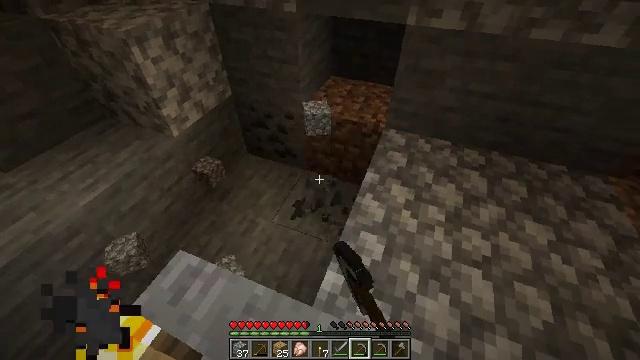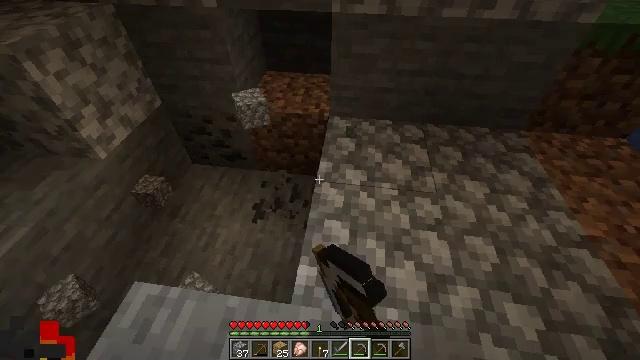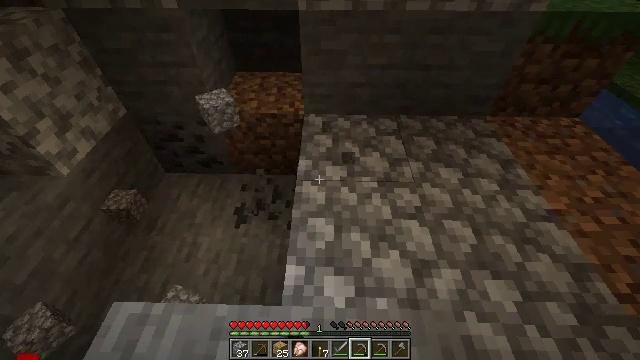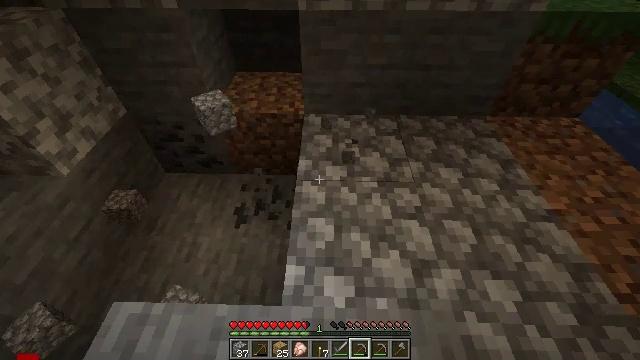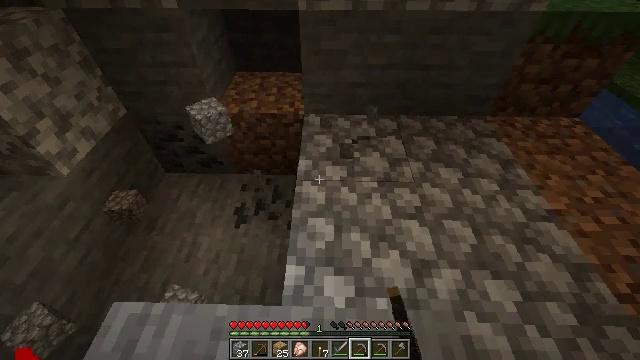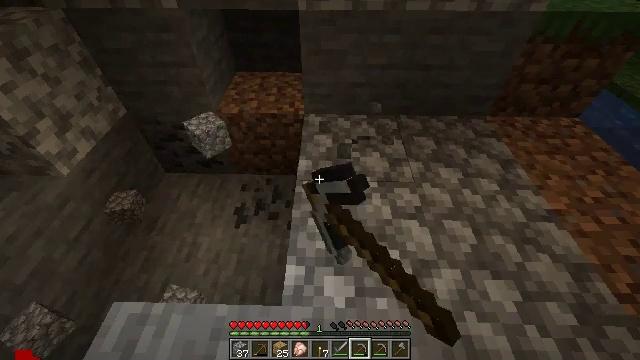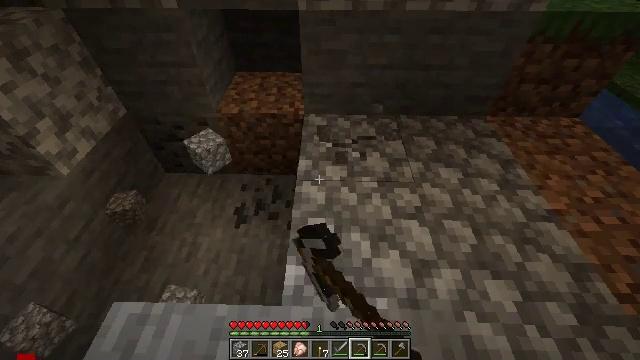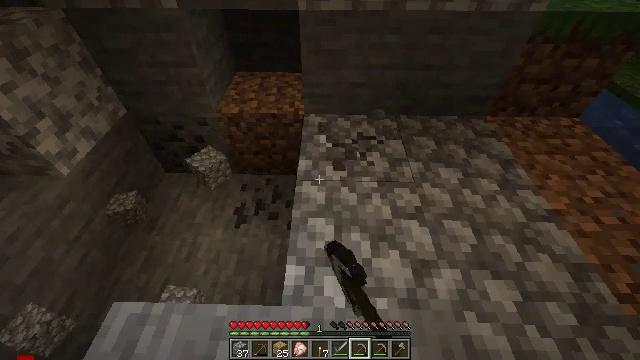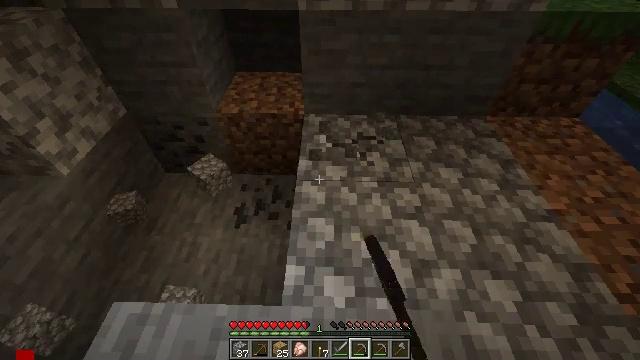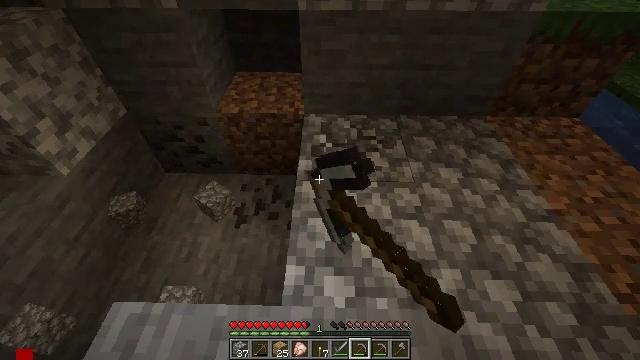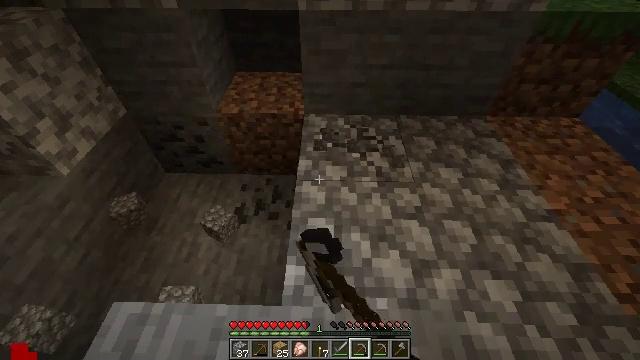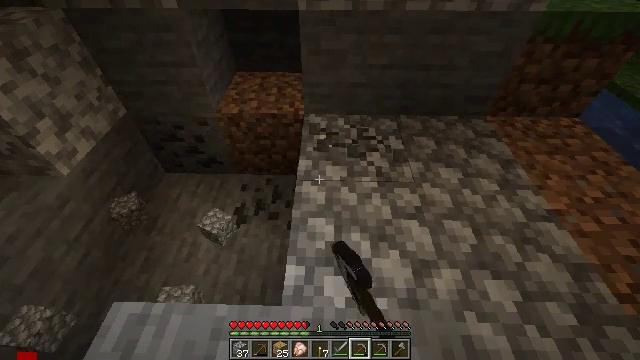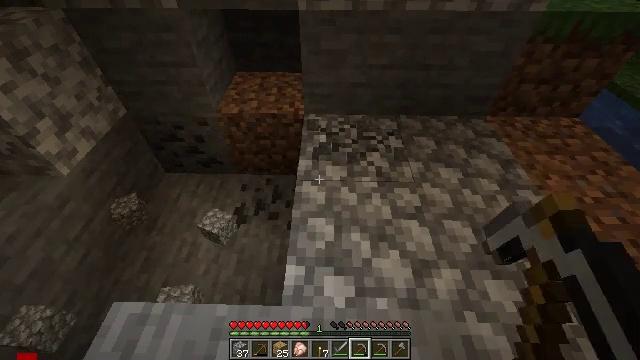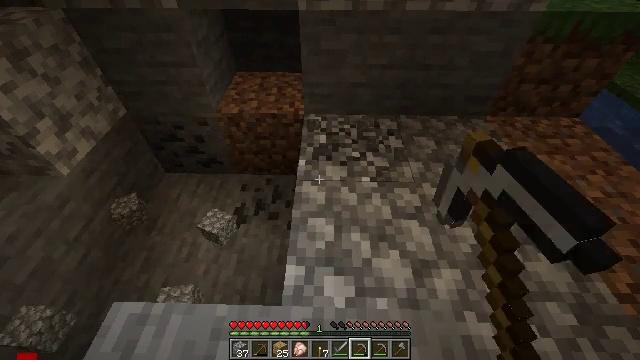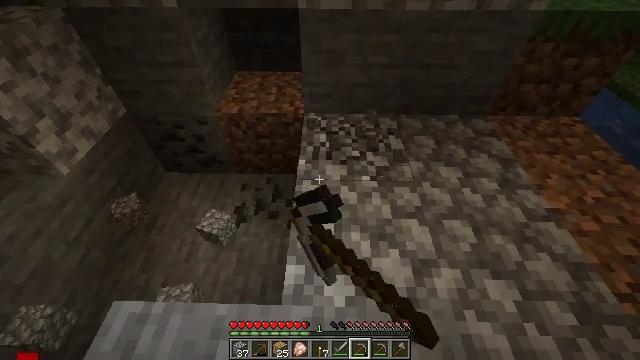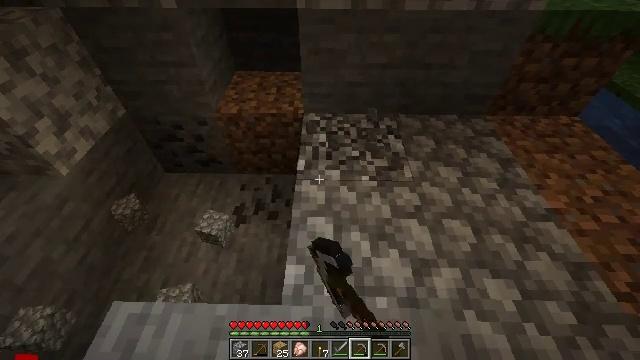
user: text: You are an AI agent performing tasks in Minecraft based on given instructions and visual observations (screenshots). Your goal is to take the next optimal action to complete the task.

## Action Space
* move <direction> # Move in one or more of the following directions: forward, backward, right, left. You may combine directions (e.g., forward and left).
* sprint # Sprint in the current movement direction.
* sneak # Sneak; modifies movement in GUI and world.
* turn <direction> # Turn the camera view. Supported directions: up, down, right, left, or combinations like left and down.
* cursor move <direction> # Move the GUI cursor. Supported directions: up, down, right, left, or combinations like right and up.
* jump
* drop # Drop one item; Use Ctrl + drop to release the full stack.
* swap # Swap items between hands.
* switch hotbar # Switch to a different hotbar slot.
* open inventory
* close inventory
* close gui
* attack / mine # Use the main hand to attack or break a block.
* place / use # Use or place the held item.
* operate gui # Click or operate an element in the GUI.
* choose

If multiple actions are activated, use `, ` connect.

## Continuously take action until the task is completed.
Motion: motion action
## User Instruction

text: Gather materials such as cobblestone.
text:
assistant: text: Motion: turn right and down, attack / mine
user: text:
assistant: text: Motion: turn right, attack / mine
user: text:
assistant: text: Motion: attack / mine
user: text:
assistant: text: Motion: attack / mine
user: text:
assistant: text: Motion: attack / mine
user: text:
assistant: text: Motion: attack / mine
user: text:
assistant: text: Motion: attack / mine
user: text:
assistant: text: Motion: attack / mine
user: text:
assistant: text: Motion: attack / mine
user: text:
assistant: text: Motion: attack / mine
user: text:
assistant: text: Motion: attack / mine
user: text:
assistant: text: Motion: attack / mine
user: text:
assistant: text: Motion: attack / mine
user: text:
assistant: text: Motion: attack / mine
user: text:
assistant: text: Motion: attack / mine
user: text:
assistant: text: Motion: attack / mine
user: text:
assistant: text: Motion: attack / mine
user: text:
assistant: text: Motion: attack / mine
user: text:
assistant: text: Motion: attack / mine
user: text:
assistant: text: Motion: attack / mine
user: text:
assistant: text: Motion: turn right, attack / mine
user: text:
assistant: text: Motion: attack / mine
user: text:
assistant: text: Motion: turn right and down, attack / mine
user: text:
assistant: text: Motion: turn right and down, attack / mine
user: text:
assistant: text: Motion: turn right and down, attack / mine
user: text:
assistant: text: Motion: attack / mine
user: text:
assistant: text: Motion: attack / mine
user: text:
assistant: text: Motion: attack / mine
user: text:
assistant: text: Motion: attack / mine
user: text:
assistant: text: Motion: attack / mine